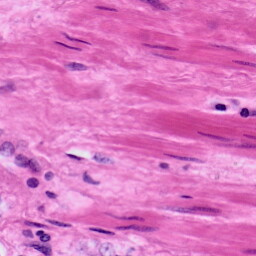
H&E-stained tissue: Prostate